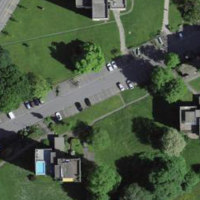
EUNIS habitat code: 54
Species observed at this site:
Tachybaptus ruficollis
Corvus corone
Podiceps cristatus
Fulica atra
Anas platyrhynchos
Microcarbo pygmaeus
Aythya ferina
Aythya fuligula
Mareca penelope
Phalacrocorax carbo
Phylloscopus collybita
Cygnus olor
Gallinula chloropus
Spatula clypeata
Mareca strepera
Pica pica